Question: I was attempting to generate a choropleth map by modifying an <URL> parser.
The thing is, the parser does not capture all 'path' elements in the SVG file. The following captured only 149 paths (out of over 3000):
'''
#Open SVG file
svg=open(shp_dir+'USA_Counties_with_FIPS_and_names.svg','r').read()
#Parse SVG
soup = BeautifulSoup(svg, selfClosingTags=['defs','sodipodi:namedview'])
#Identify counties
paths = soup.findAll('path')
len(paths)
'''
I know, however, that many more exist from both physical inspection, and the fact that <URL> methods capture 3,143 paths with the following routine:
'''
#Parse SVG
tree = ET.parse(shp_dir+'USA_Counties_with_FIPS_and_names.svg')
#Capture element
root = tree.getroot()
#Compile list of IDs from file
ids=[]
for child in root:
if 'path' in child.tag:
ids.append(child.attrib['id'])
len(ids)
'''
I have not yet figured out how to write from the 'ElementTree' object in a way that is not all messed up.
'''
#Define style template string
style='font-size:12px;fill-rule:nonzero;stroke:#FFFFFF;stroke-opacity:1;'+ 'stroke-width:0.1;stroke-miterlimit:4;stroke-dasharray:none;'+ 'stroke-linecap:butt;marker-start:none;stroke-linejoin:bevel;fill:'
#For each path...
for child in root:
#...if it is a path....
if 'path' in child.tag:
try:
#...update the style to the new string with a county-specific color...
child.attrib['style']=style+col_map[child.attrib['id']]
except:
#...if it's not a county we have in the ACS, leave it alone
child.attrib['style']=style+'#d0d0d0'+'
'
#Write modified SVG to disk
tree.write(shp_dir+'mhv_by_cty.svg')
'''
The modification/write routine above yields this monstrosity:

My primary question is this: why did BeautifulSoup fail to capture all of the 'path' tags? Second, why would the image modified with the 'ElementTree' objects have all of that extracurricular activity going on? Any advice would be greatly appreciated.
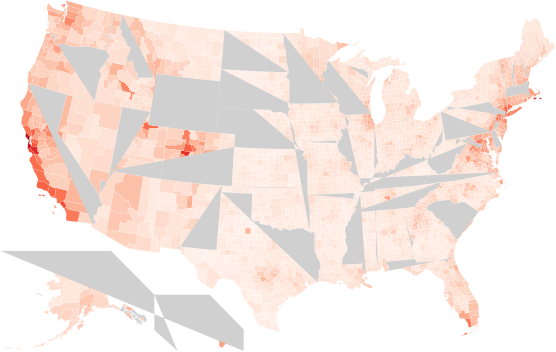
Answer: alexce's answer is correct for your first question. As far as your second question is concerned:
> "
the answer is pretty simple - not every '<path>' element draws a county. Specifically, there are two elements, one with 'id="State_Lines"' and one with 'id="separator"', that should be eliminated. You didn't supply your dataset of colors, so I just used a random hex color generator (adapted from <URL> to parse the '.svg''s XML and iterate through each '<path>' element, skipping the ones I mentioned above:
'''
from lxml import etree as ET
import random
def random_color():
r = lambda: random.randint(0,255)
return '#%02X%02X%02X' % (r(),r(),r())
new_style = 'font-size:12px;fill-rule:nonzero;stroke:#FFFFFF;stroke-opacity:1;stroke-width:0.1;stroke-miterlimit:4;stroke-dasharray:none;stroke-linecap:butt;marker-start:none;stroke-linejoin:bevel;fill:'
tree = ET.parse('USA_Counties_with_FIPS_and_names.svg')
root = tree.getroot()
for child in root:
if 'path' in child.tag and child.attrib['id'] not in ["separator", "State_Lines"]:
child.attrib['style'] = new_style + random_color()
tree.write('counties_new.svg')
'''
resulting in this nice image: